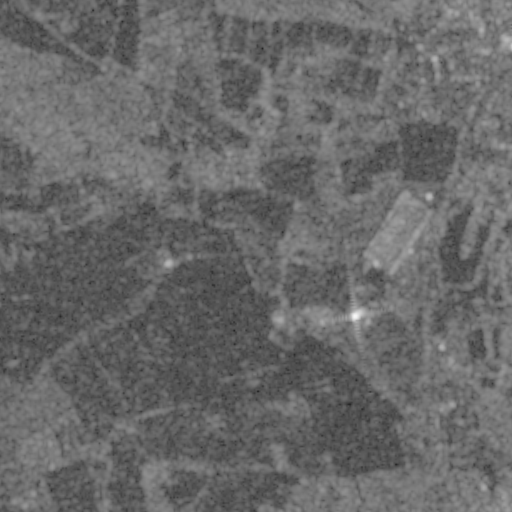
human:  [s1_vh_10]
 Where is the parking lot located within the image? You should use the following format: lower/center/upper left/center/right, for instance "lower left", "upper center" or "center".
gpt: The parking lot is located in the lower right of the image.
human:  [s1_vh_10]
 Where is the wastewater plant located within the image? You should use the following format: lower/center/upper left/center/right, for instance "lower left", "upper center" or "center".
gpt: The wastewater plant is located in the center left of the image.
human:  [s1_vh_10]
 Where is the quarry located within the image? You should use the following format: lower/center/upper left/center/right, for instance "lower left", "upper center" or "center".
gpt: There is no quarry in the image.

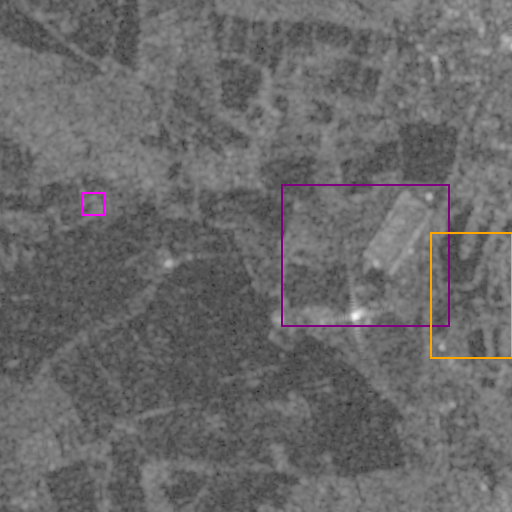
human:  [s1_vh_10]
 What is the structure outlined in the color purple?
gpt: The structure outlined in purple is a crop field.
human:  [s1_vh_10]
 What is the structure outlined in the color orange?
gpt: The structure outlined in orange is a park.
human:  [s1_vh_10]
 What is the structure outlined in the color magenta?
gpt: The structure outlined in magenta is a wastewater plant.
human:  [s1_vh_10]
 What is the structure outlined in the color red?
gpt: There is no red outline.